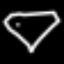
Label: diamond